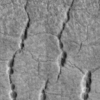
Label: not_dusty